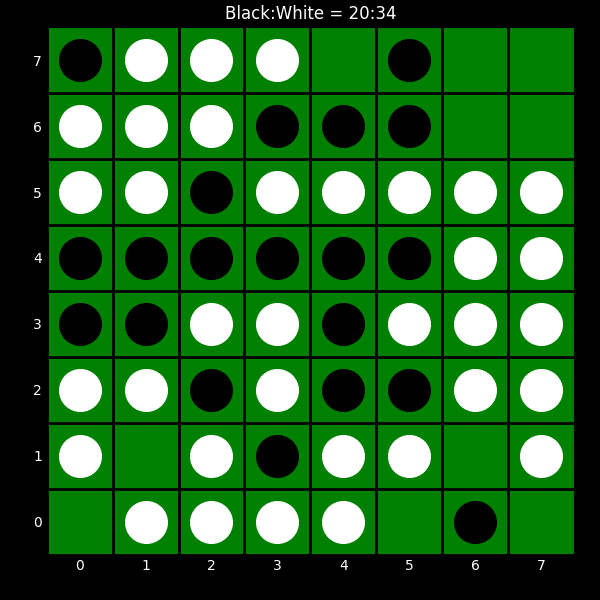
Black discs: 20
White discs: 34